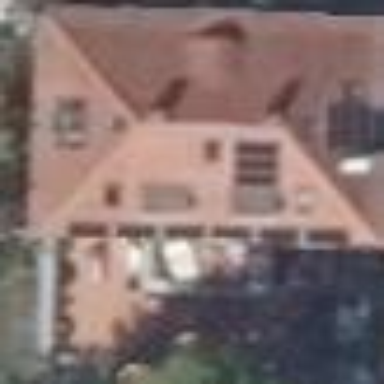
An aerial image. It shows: Detached building with hipped roof.